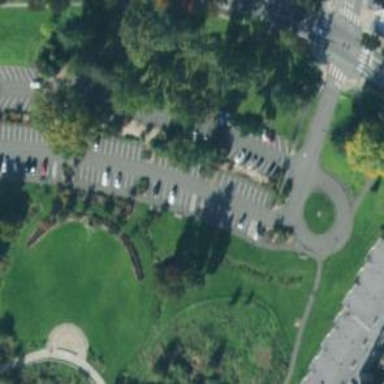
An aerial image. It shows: Parking space is available.